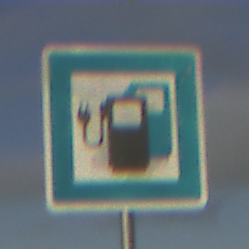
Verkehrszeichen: LadestationFuerElektrofahrzeuge
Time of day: SunriseSunset
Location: Outdoor (Nature)
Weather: PartlyCloudy
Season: NotSpecified
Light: Natural